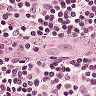
Metastatic tissue present: no